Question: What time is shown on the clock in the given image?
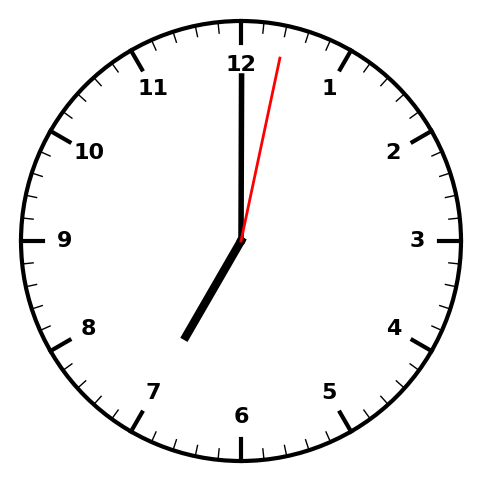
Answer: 07:00:02